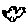
Label: bird